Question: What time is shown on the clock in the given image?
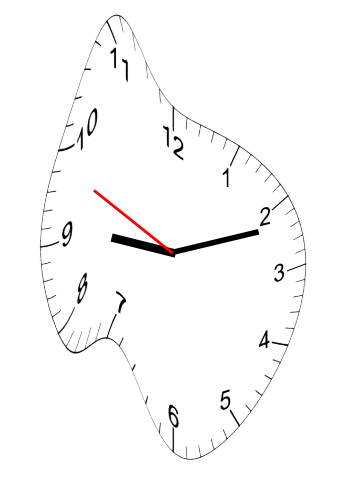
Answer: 09:11:49